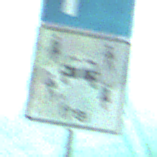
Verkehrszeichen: CarsharingfahrzeugeFrei
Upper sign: Parken
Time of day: MorningAfternoon
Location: Roofed (Special)
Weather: PartlyCloudy
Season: NotSpecified
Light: Natural